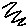
Label: zigzag